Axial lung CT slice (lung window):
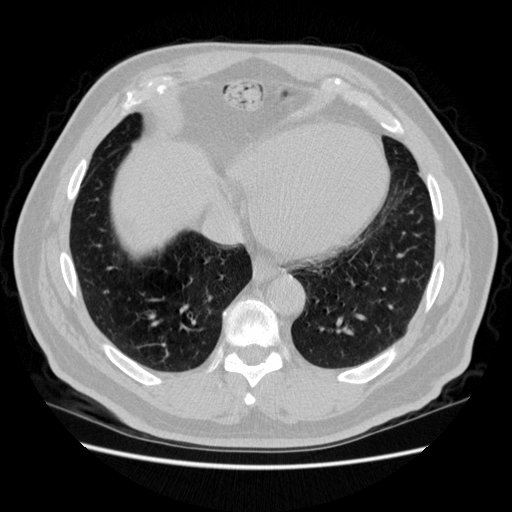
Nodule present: no